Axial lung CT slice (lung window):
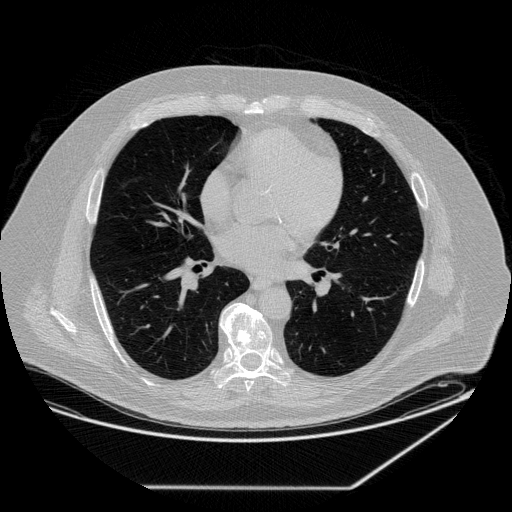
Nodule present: no